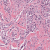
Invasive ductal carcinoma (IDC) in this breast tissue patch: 1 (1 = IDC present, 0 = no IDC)